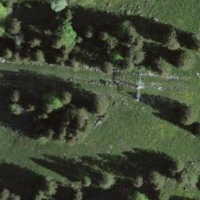
EUNIS habitat code: 43
Species observed at this site:
Dryocopus martius
Buteo buteo
Cuculus canorus
Carduelis carduelis